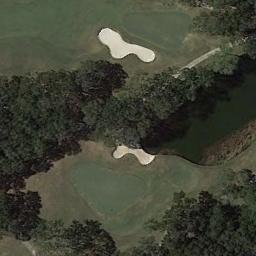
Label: golf_course